Field crop: maize
Growth stage: 2
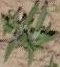
Species: atriplex